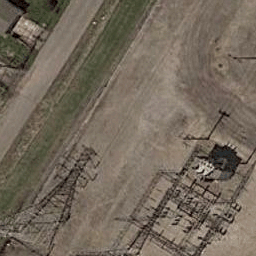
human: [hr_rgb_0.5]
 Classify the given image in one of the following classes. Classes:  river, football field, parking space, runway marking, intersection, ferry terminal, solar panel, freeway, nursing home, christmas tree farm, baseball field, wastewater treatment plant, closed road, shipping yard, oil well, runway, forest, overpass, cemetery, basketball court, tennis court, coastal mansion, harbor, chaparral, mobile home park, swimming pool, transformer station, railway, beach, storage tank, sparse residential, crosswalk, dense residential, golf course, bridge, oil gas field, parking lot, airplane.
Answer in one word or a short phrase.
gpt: transformer station